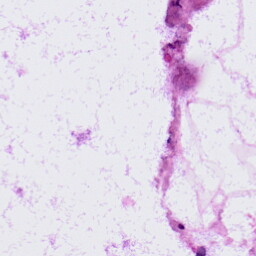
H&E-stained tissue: LymphNode